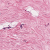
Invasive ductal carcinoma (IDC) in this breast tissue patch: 0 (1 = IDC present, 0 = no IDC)